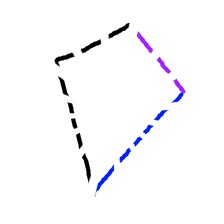
Shape: kite